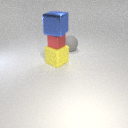
large gray rubber sphere behind large yellow rubber cube